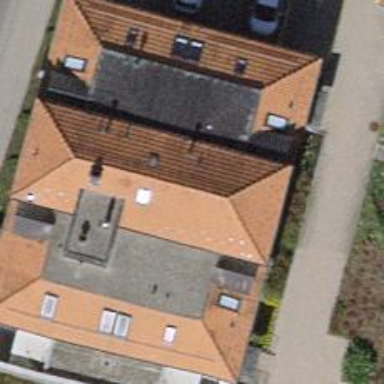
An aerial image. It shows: Nursing home.